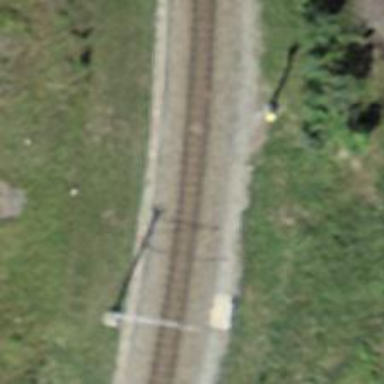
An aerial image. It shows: Narrow-gauge railway track with one electrified contact line.